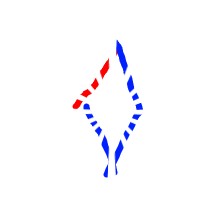
Shape: rhombus